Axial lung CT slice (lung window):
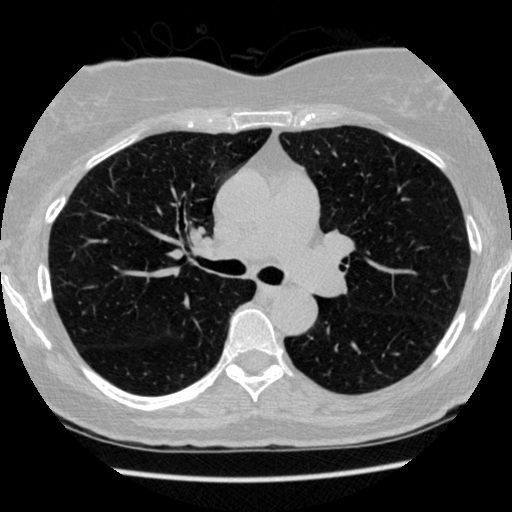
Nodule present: no